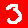
Digit: 3